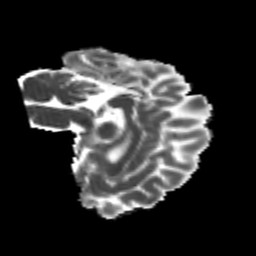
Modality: MD
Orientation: sagittal
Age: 21
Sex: female
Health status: healthy
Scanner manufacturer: philips
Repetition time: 7.387 s
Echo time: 0.08599 s